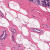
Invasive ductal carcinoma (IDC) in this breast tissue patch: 0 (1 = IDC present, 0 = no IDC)